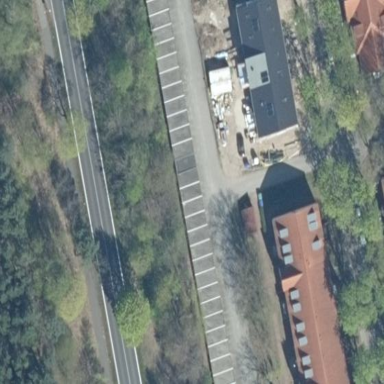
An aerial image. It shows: Group of garages.